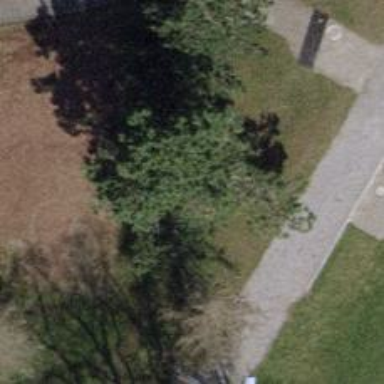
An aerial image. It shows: Urban tree adds touch of nature to the surroundings.